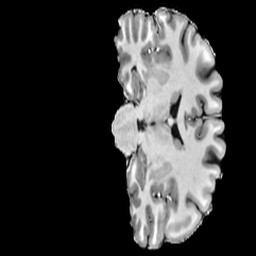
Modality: T1w
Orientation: coronal
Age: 23
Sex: female
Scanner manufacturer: siemens
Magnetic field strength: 6.98 T
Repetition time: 6 s
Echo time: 0.00302 s